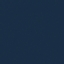
Land use / land cover: SeaLake